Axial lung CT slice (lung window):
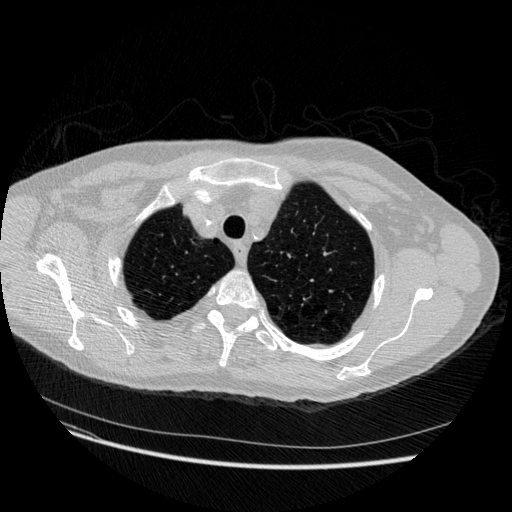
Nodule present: no